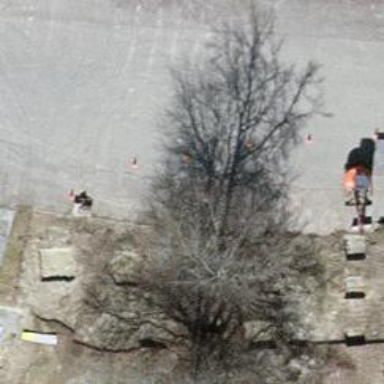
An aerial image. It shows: Bench.